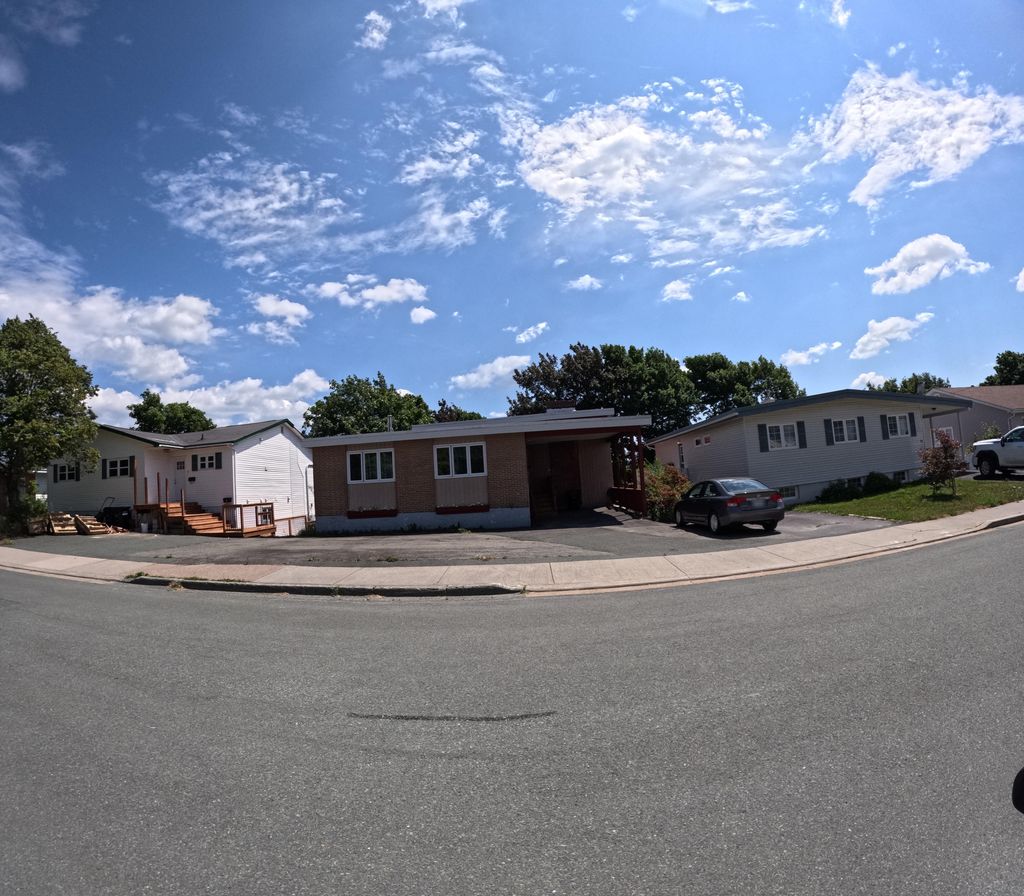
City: st_johns